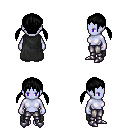
a pixel art fantasy rpg character, female body template, dark elf, purple skin, black cape, metal pants, black twin-tailed hairstyle, metal boots, four views (front, back, left, right), 2x2 character sprite sheet, small pixel art, hard edges, no anti-aliasing